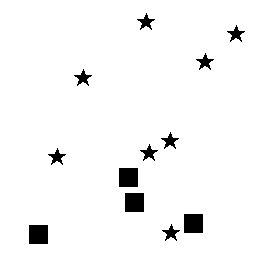
Squares: 4
Triangles: 0
Stars: 8
Total shapes: 12